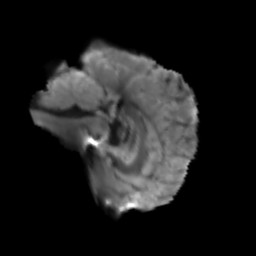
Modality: T2w
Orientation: sagittal
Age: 48
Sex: male
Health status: healthy
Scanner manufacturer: siemens
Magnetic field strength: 3 T
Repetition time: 3.6 s
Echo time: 0.092 s